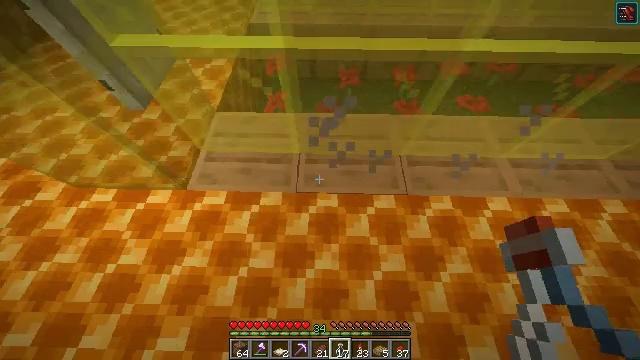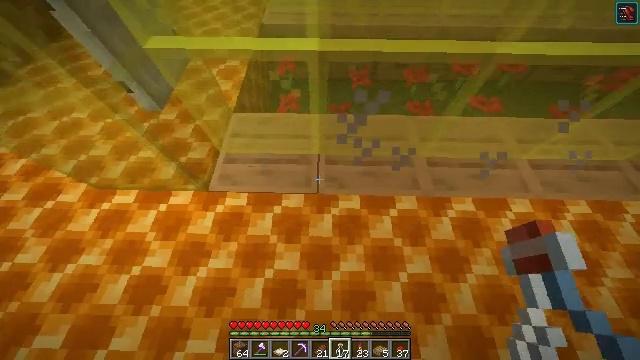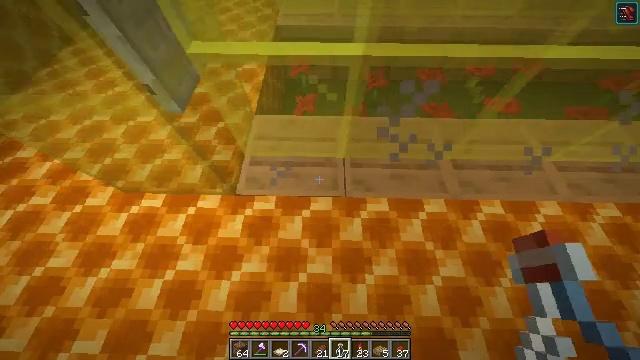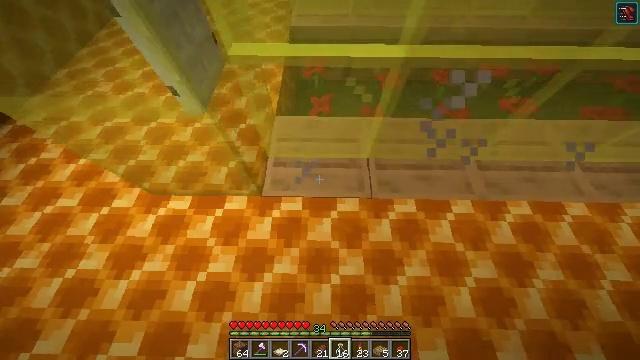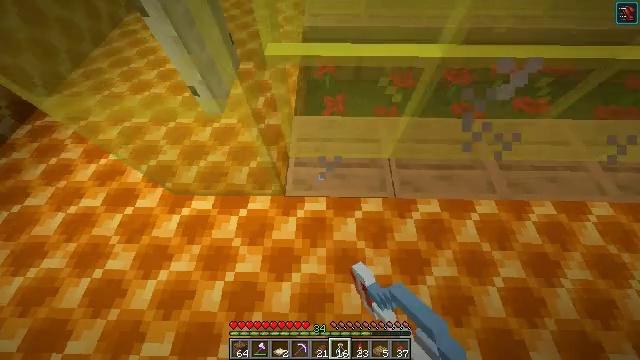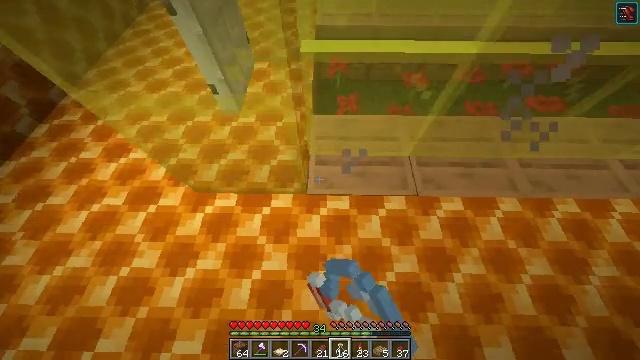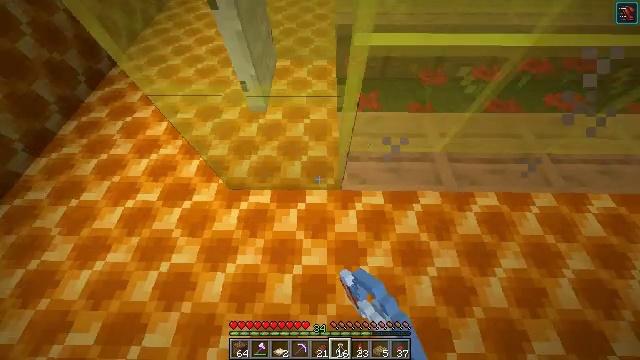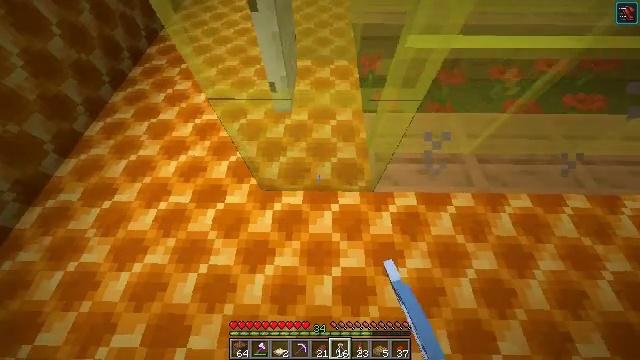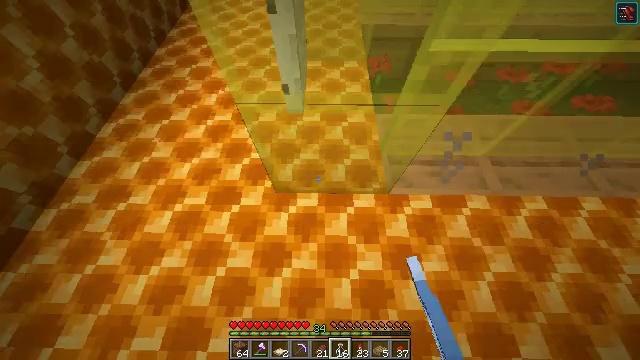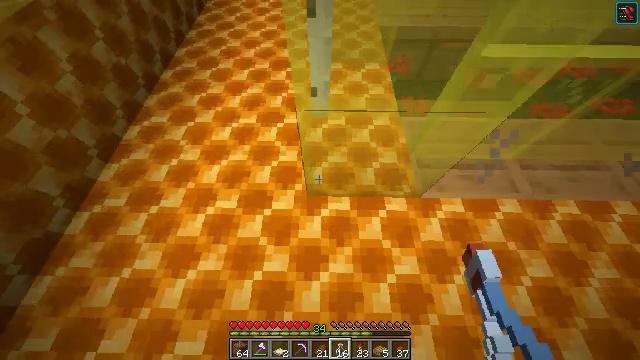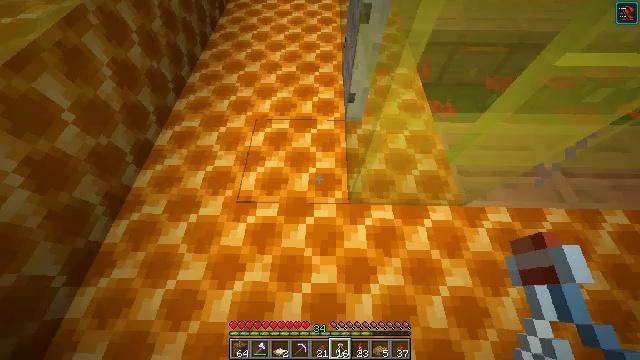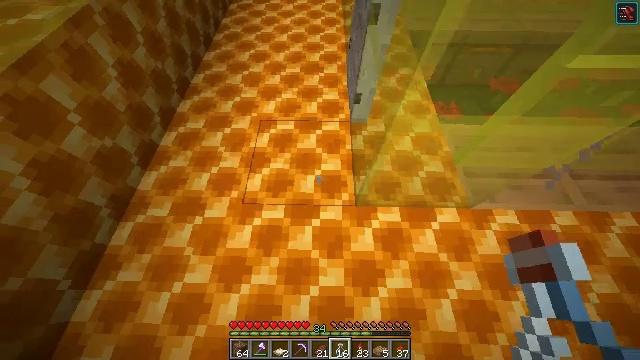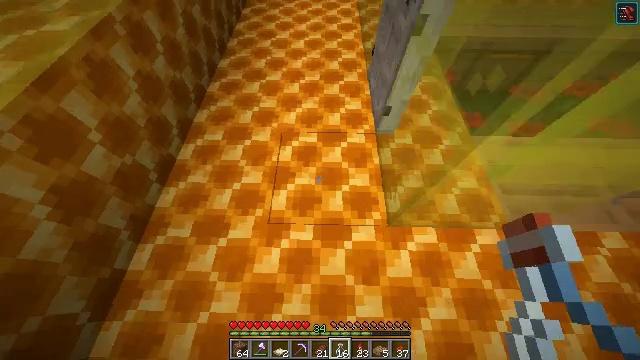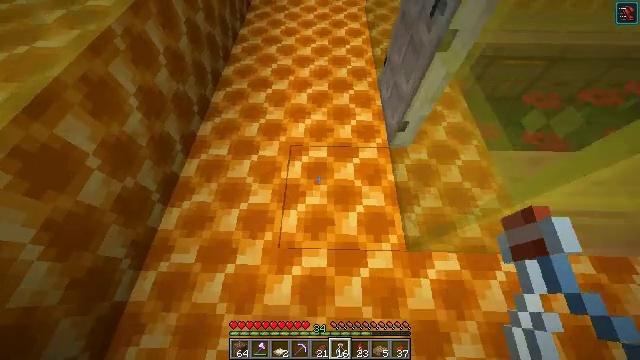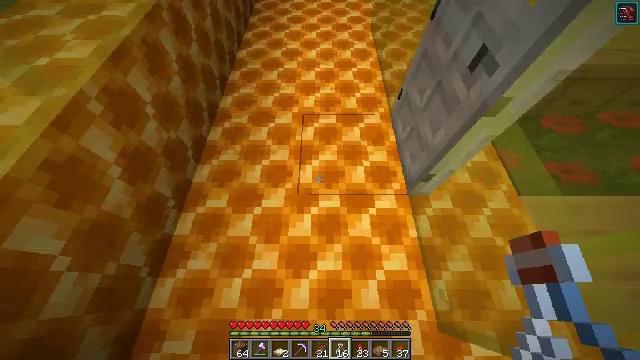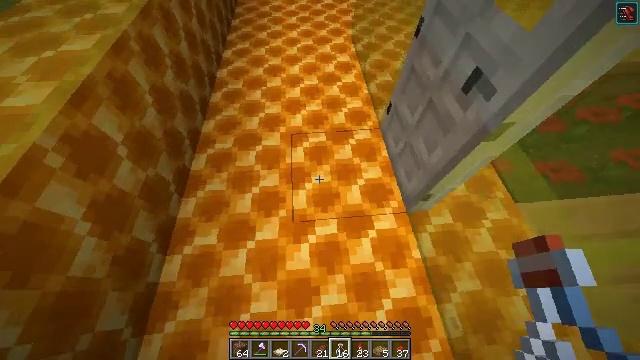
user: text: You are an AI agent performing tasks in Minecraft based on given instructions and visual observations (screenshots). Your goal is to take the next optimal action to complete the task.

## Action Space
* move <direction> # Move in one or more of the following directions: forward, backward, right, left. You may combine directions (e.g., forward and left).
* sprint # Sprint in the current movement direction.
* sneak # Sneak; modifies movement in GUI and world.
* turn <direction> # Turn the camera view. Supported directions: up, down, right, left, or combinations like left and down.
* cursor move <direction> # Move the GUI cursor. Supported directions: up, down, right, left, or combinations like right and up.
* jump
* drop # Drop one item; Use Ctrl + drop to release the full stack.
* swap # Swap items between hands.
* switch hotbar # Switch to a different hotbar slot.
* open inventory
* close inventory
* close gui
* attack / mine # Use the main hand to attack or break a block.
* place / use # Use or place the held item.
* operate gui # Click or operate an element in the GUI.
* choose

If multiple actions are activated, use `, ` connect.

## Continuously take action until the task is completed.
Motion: motion action
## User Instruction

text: Craft the honey block by arranging honey bottles.
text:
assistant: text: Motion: use / place
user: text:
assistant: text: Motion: move left, use / place
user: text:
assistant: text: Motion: move left, use / place
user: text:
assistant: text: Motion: use / place
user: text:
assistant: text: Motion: move left, use / place
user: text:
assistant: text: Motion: move left, use / place
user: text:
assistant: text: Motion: move left, use / place
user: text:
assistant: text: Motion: move left, use / place
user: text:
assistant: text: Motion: move left, use / place
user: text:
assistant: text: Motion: move forward and move left, use / place
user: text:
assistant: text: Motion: move forward and move left, use / place
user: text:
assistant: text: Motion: move forward, use / place
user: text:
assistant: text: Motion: move forward
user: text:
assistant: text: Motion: move forward
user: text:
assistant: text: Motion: move forward, turn right and up
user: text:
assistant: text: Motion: move forward, turn right and up
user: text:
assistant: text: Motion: move forward and move left, turn right and up
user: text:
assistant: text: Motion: move forward and move left, turn right and up
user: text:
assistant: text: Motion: move forward and move left, turn right
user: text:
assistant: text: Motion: move forward and move left, turn right and up
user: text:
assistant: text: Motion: move forward and move left, turn up
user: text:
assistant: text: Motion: move forward and move left
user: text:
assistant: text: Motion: move forward and move left, turn right
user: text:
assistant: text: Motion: move forward and move left, turn right
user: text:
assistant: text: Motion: move forward and move left, turn right and up
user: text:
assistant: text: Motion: move forward and move left, turn right
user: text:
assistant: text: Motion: move forward and move left, turn right
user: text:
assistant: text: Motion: move forward and move left, turn right
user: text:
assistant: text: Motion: move forward and move left, turn right
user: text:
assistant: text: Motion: move forward and move left, turn right